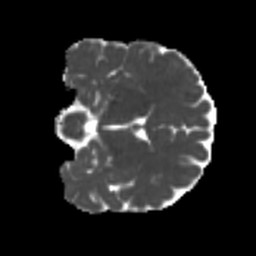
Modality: MD
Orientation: coronal
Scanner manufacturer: siemens
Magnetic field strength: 3 T
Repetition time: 4 s
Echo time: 0.0594 s